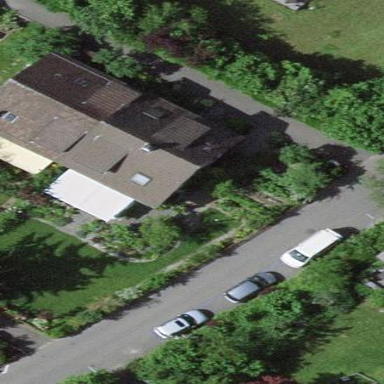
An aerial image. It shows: Terrace building with gabled roof.